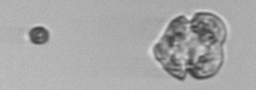
Label: Karenia